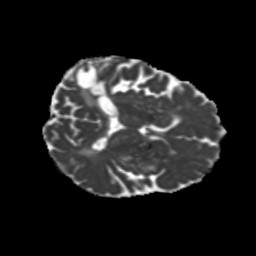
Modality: MD
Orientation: axial
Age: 62
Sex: female
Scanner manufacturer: siemens
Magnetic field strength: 3 T
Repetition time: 5.25 s
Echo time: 0.08 s